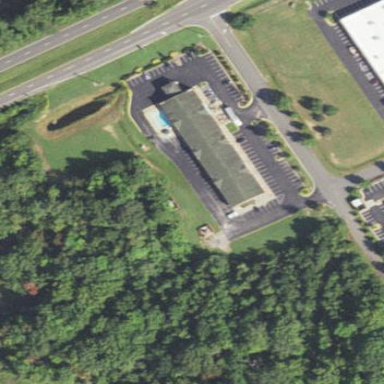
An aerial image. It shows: Hotel building.